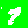
Digit: 7